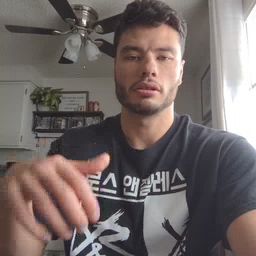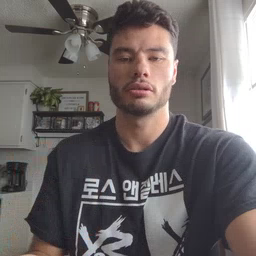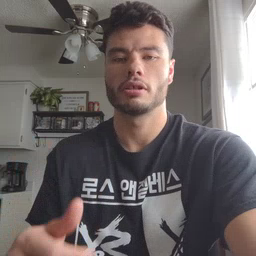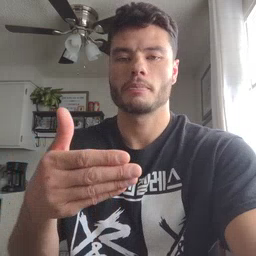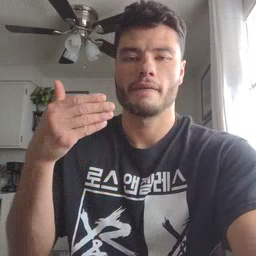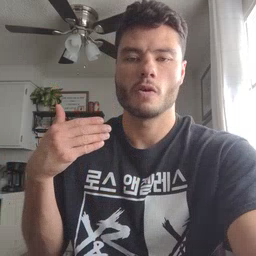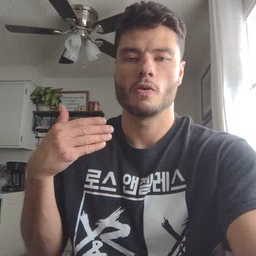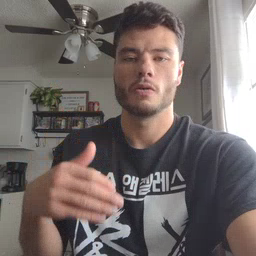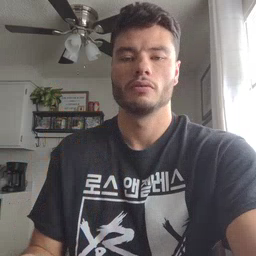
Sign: before